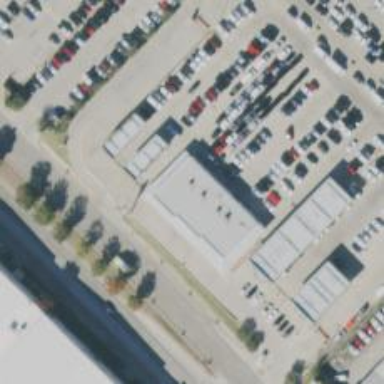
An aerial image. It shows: Car rental service.